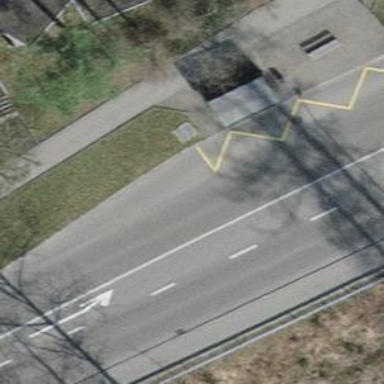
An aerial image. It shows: Platform with shelter for public transport.